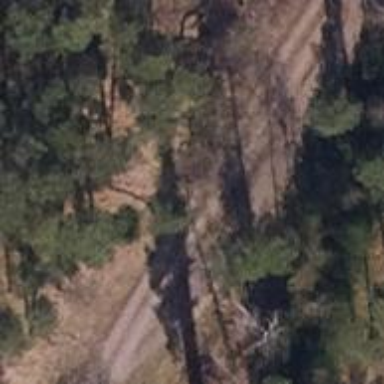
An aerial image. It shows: Asphalt path with grade 1 track type.